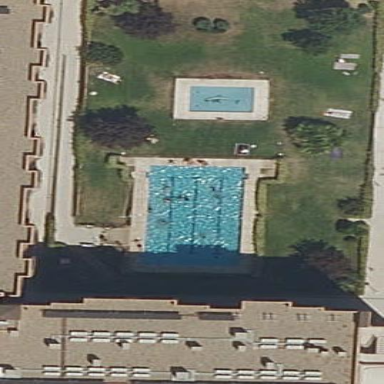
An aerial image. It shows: Swimming pool located in leisure land.